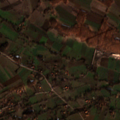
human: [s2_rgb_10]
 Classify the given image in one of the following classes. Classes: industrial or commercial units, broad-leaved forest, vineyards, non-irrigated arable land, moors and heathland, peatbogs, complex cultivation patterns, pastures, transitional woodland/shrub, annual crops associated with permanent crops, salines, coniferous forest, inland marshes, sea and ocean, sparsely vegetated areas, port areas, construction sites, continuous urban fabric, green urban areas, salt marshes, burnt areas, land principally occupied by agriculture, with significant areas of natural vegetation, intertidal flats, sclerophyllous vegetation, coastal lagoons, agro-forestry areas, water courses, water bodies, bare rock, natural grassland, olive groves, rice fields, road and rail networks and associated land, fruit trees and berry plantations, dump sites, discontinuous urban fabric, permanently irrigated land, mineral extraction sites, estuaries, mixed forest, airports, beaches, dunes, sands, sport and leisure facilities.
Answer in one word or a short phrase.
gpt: non-irrigated arable land, complex cultivation patterns, land principally occupied by agriculture, with significant areas of natural vegetation